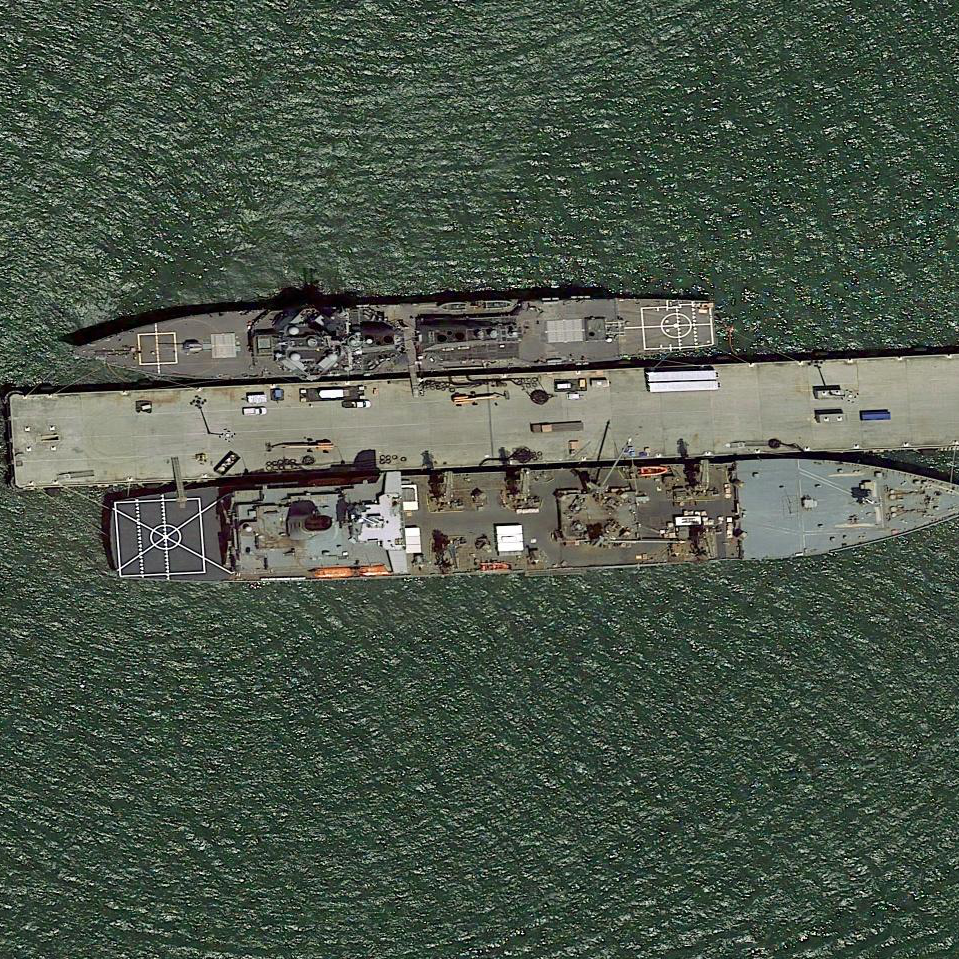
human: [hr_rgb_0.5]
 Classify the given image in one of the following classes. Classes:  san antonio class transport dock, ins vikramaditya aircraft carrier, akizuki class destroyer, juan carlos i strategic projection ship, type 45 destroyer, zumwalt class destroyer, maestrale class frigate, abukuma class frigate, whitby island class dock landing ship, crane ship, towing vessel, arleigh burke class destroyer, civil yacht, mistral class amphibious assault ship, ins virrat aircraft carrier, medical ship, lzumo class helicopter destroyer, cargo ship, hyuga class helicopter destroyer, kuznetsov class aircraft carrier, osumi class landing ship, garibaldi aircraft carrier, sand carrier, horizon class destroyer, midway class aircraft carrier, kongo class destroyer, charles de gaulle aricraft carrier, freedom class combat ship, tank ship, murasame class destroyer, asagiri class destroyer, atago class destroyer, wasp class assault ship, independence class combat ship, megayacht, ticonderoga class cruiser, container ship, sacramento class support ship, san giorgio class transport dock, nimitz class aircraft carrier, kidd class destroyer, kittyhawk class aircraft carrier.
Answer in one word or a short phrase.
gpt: Sacramento class support ship